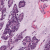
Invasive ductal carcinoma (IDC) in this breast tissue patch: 1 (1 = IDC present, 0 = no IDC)